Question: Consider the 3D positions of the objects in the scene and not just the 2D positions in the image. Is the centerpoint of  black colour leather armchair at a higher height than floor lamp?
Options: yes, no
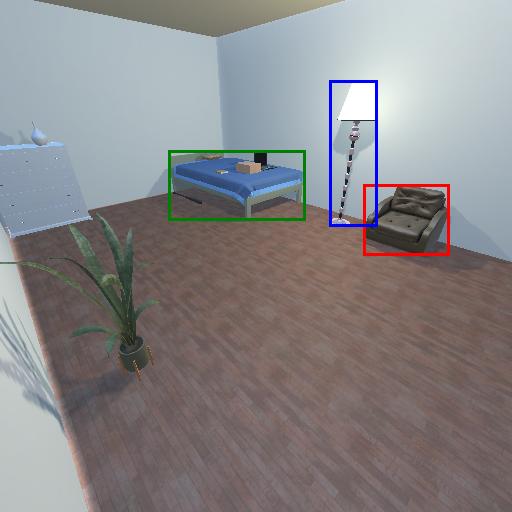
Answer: yes